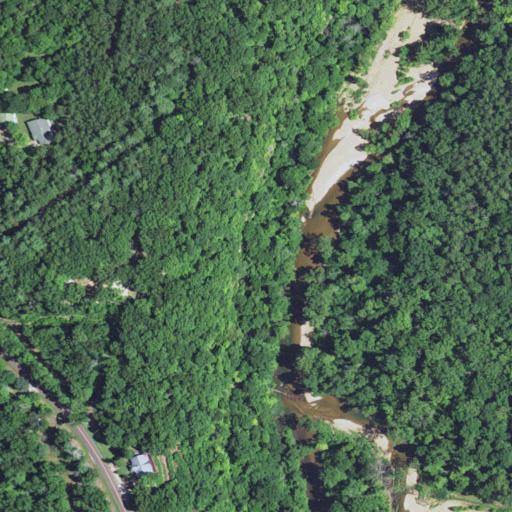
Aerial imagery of cliff(s) in Missouri named Indian Rock Bluff containing deciduous forest, open development, evergreen forest, grassland, pasture, mixed forest, low intensity development, and open water